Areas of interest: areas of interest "Hotel"
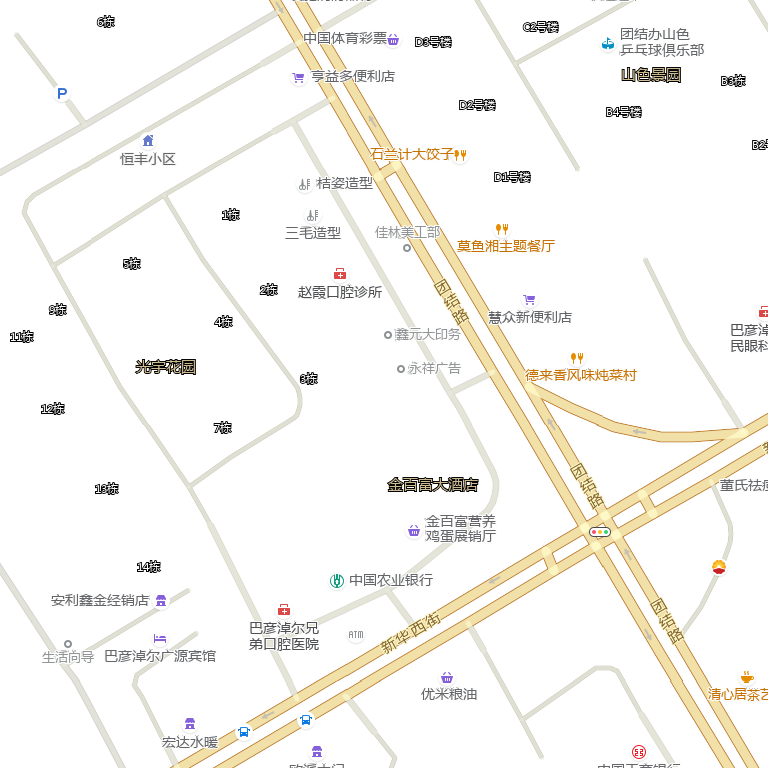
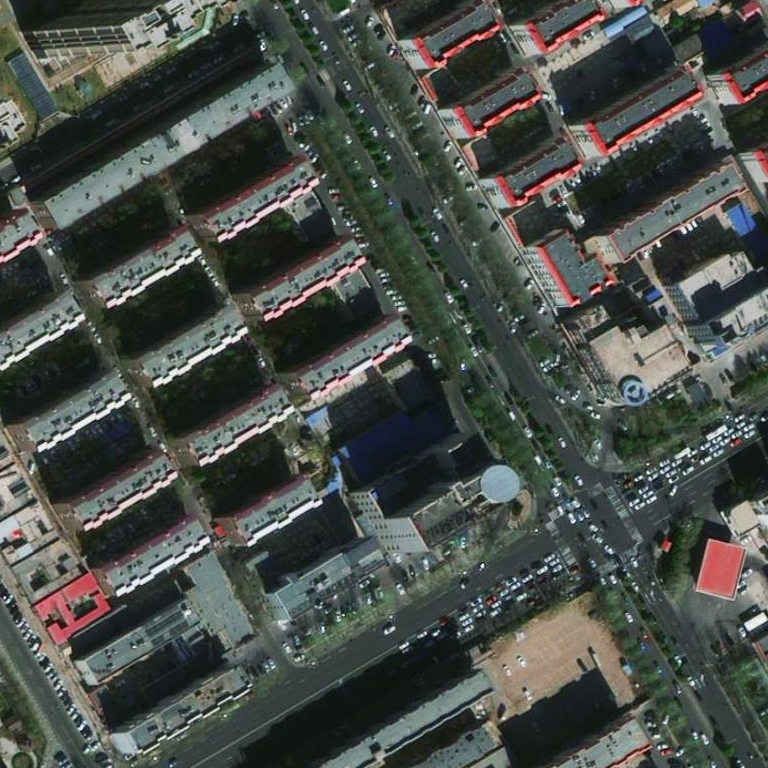